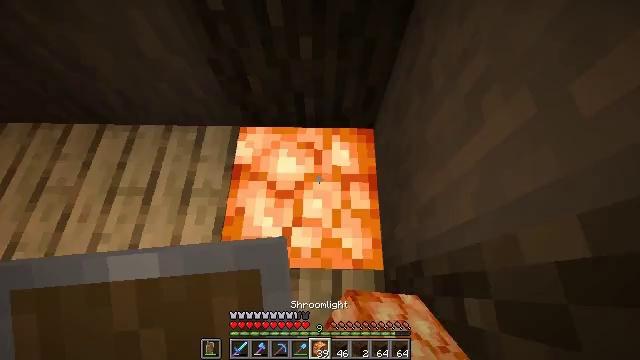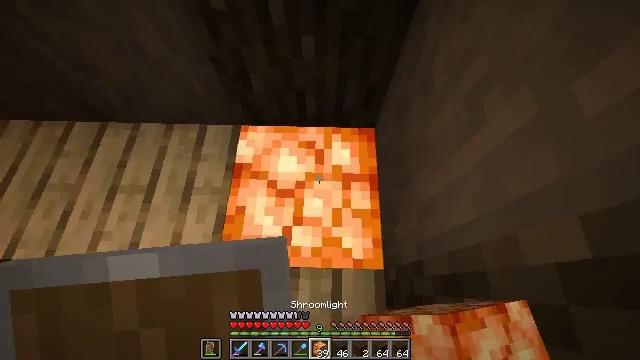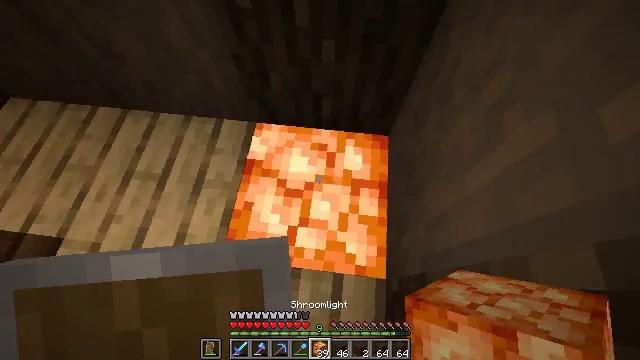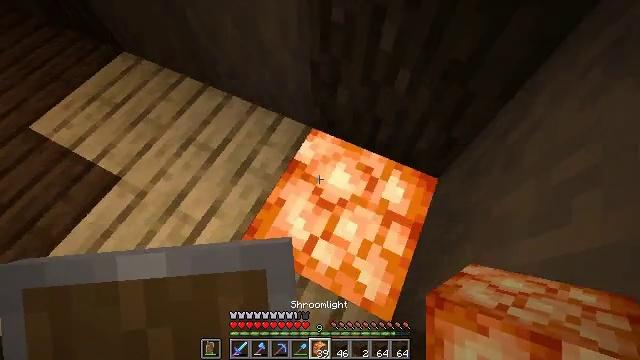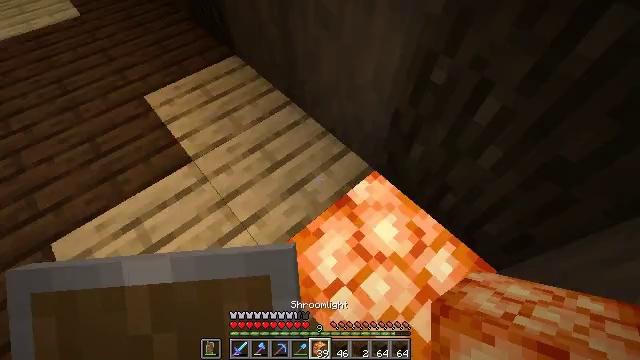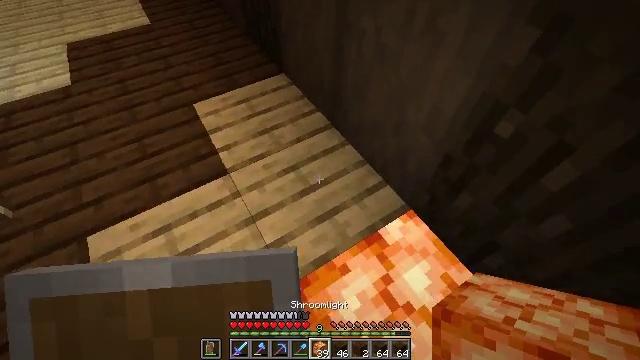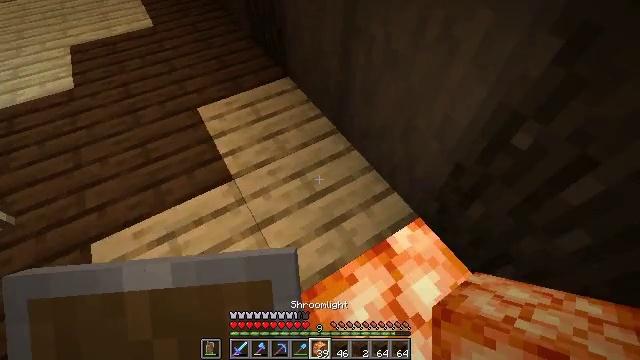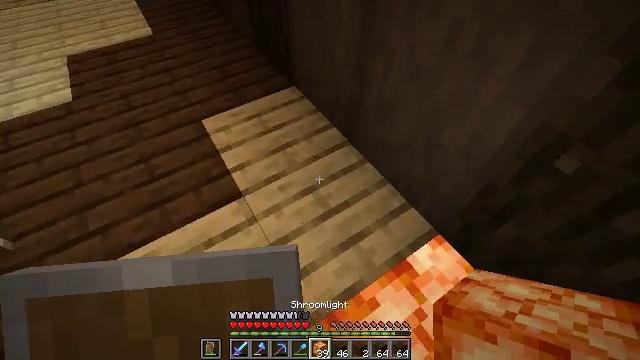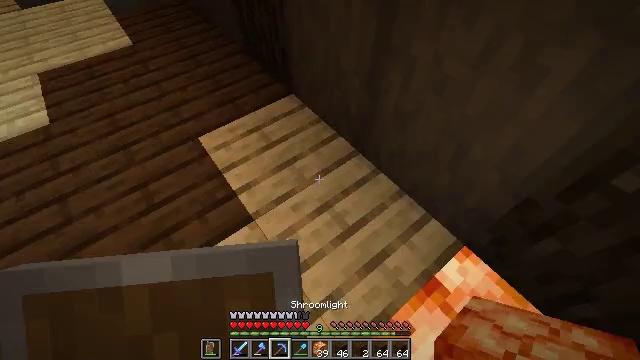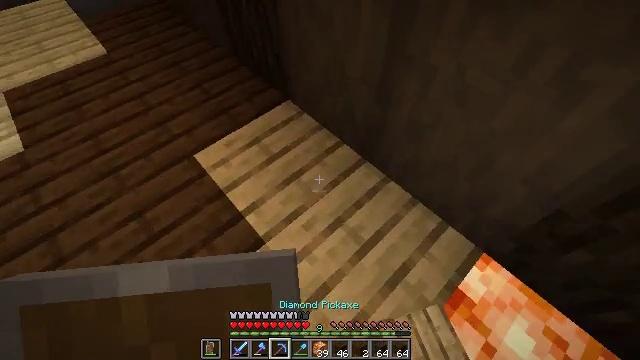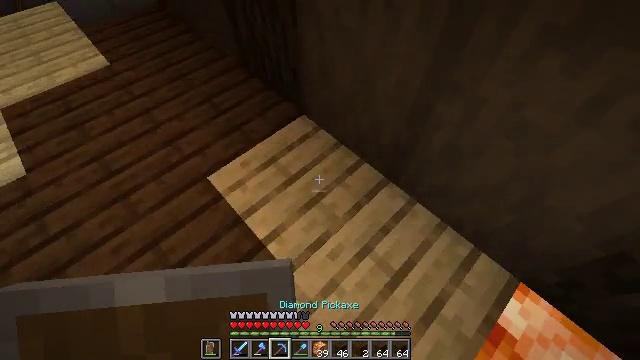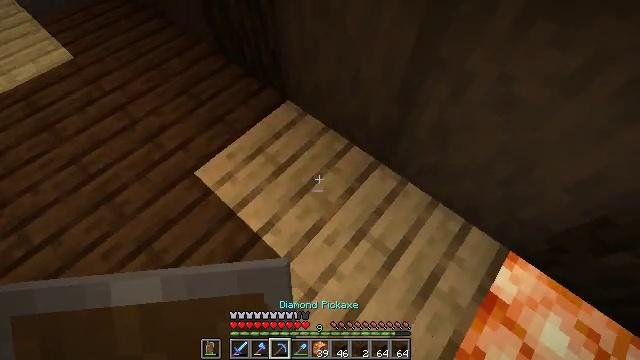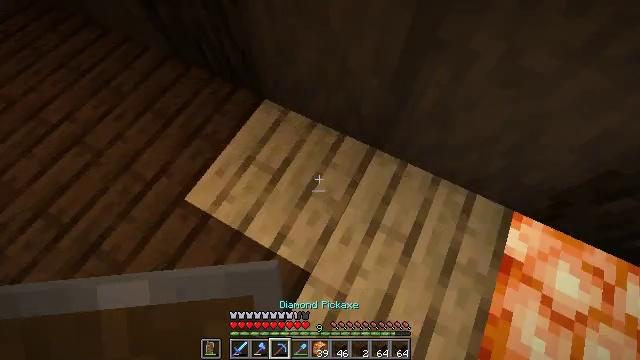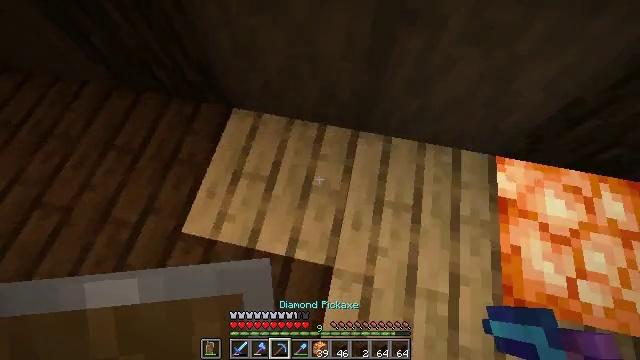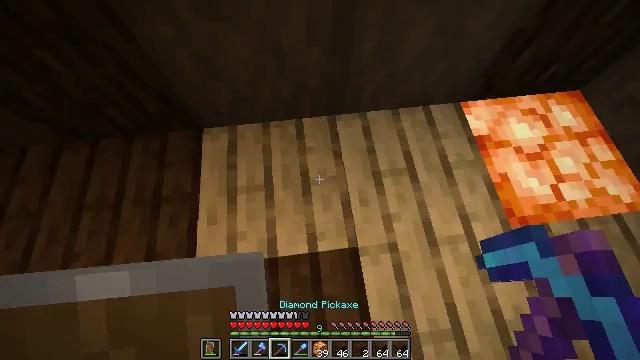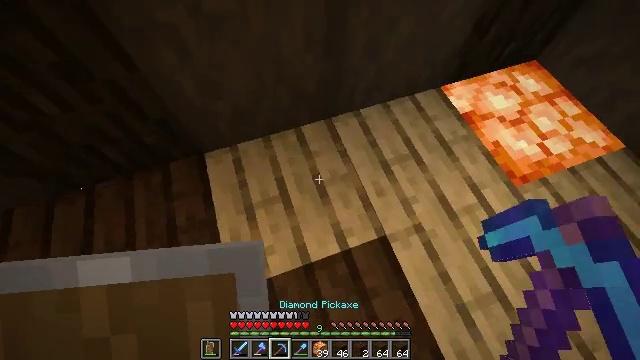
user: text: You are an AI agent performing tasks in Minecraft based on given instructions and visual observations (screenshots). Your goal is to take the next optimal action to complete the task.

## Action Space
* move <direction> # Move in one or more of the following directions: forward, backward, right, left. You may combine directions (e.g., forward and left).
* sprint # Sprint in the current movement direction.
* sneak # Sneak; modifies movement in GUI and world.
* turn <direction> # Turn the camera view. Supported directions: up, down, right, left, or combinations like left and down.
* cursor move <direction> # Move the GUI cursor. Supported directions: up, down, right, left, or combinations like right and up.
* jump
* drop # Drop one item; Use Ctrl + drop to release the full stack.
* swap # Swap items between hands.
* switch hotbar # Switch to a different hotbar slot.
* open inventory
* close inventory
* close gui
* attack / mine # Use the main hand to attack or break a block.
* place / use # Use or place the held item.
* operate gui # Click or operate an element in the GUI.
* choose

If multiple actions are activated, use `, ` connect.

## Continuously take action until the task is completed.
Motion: motion action
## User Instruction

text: Collect dark oak planks from a structure.
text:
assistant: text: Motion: no_op
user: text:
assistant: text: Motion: turn left
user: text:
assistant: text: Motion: turn left and up
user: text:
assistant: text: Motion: move forward, turn left and up
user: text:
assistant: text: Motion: move forward and move left, turn left and up
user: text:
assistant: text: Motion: move forward and move left
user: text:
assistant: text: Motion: move forward and move left, turn right
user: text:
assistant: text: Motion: move forward and move left, turn right, switch to hotbar 3
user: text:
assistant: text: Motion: move forward and move left, turn right and down, switch to hotbar 3
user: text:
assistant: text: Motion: move forward and move left, turn right, switch to hotbar 3
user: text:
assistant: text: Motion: move forward and move left, turn right and down, switch to hotbar 3
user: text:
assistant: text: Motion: move left, turn right and down
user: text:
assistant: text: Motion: move left, turn right and down
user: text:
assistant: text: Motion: move left, turn right
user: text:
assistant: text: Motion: move left, turn right and up
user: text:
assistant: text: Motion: turn right and up
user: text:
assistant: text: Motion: no_op
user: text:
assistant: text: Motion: no_op
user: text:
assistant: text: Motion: turn left
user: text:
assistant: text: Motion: turn left
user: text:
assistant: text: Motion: turn left
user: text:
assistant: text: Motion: turn left
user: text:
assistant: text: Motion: turn left
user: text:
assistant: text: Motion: no_op
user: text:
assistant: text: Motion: move left
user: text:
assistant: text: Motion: move left
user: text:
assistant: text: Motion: move left, turn right and up
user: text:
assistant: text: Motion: move left, turn right and up
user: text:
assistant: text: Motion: turn right and up
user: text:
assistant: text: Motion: turn right, switch to hotbar 4